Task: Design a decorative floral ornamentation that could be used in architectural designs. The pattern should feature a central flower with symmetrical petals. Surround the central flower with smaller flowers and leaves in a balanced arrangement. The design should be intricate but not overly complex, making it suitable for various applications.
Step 1314:
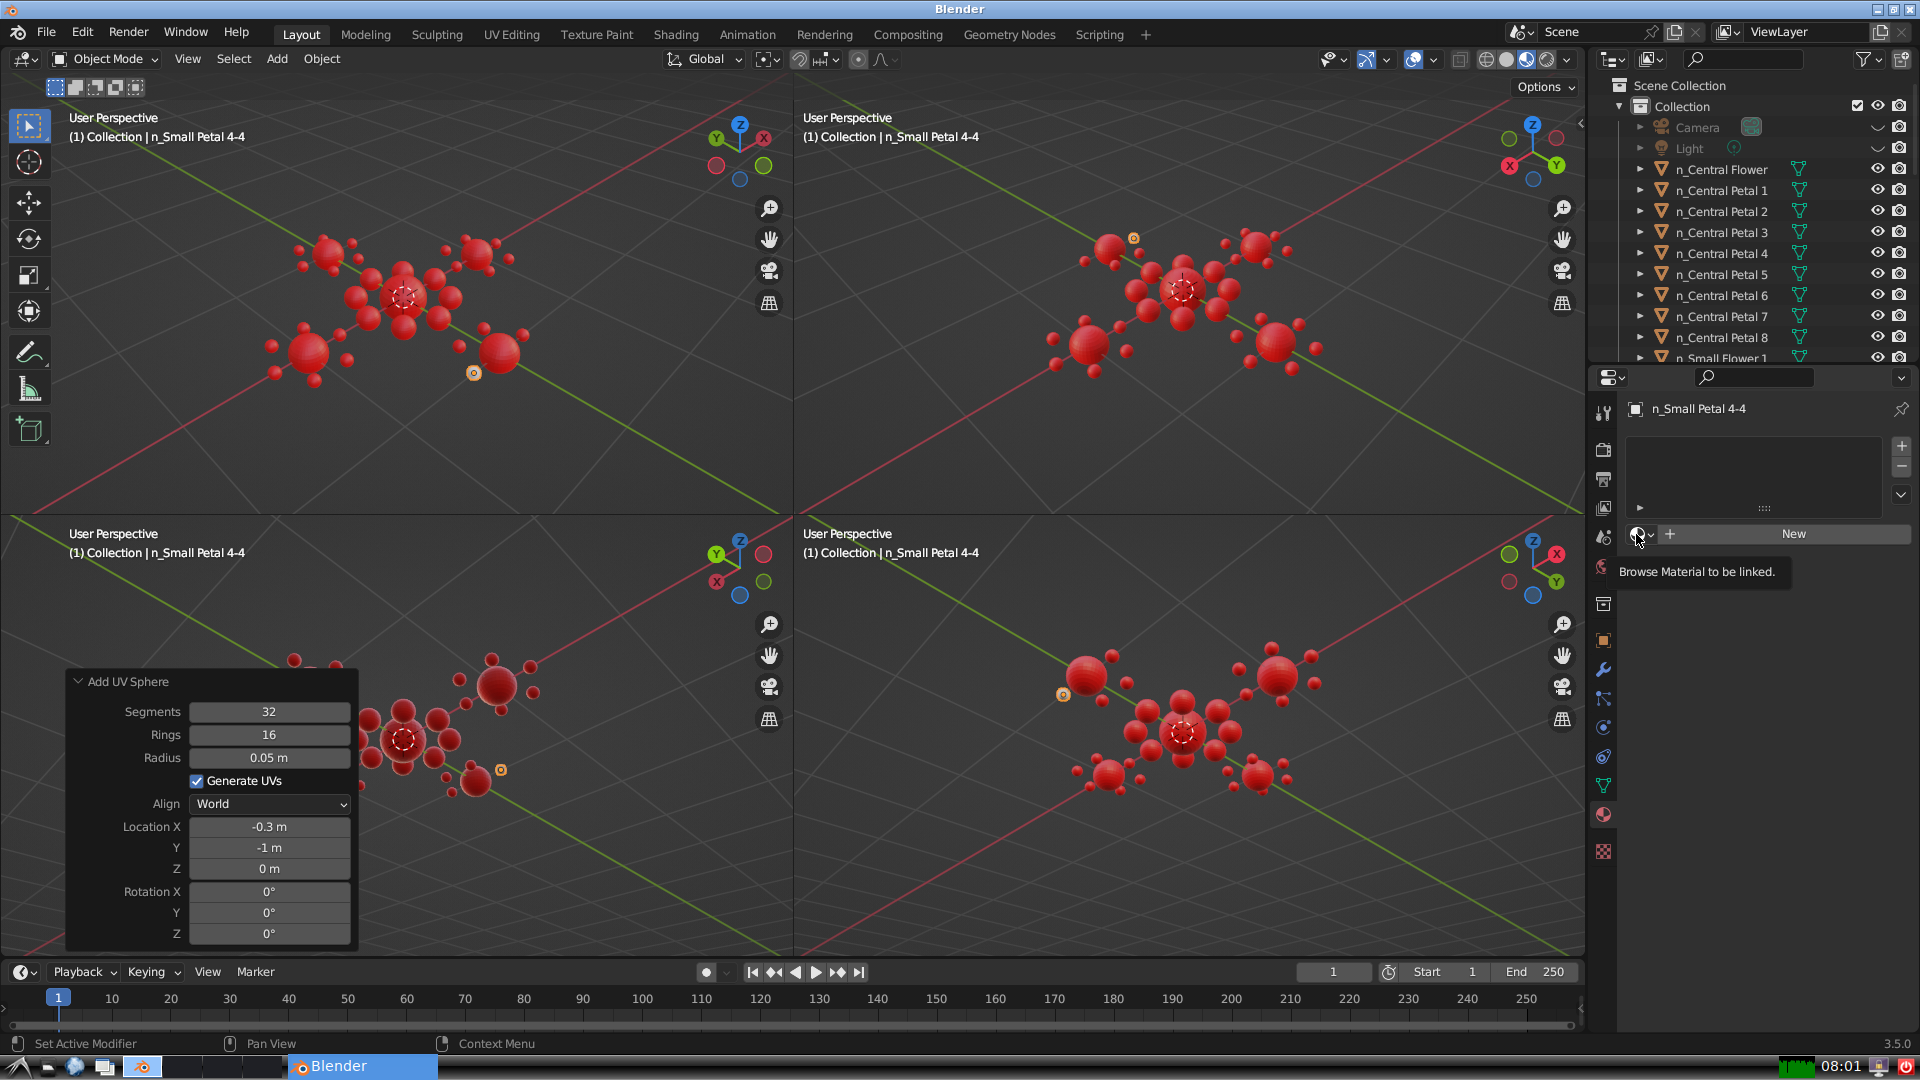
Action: click: no